Question: how to remove my email from a <URL>?
I've made some changes to my project on GitHub (started using GitHub recently, thus, not quite familiar with it). Then, I've changed my email in my User Settings. But my old email address is still shown on the API page.

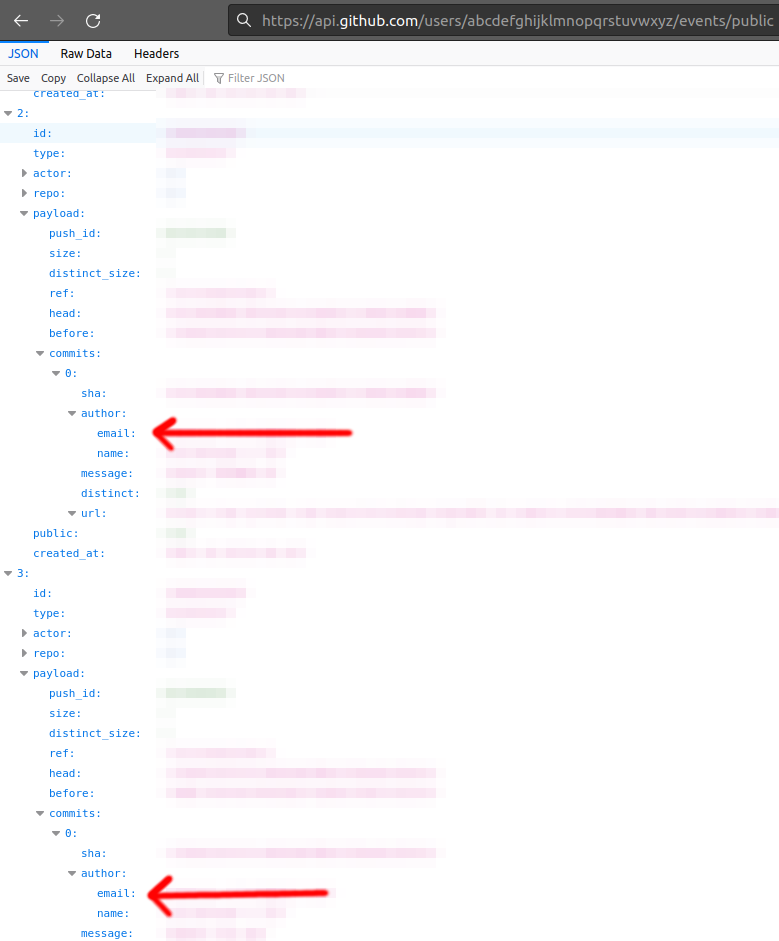
Answer: This looks like it's referring to the email in your commits. When you make a commit, the name and email of the author and committer (which are usually the same) are embedded in the commit. Typically these are specified with the 'user.name' and 'user.email' options. Note that 'user.name' is a personal name, not a username.
If you want to change the email you're using, then you can set it with 'git config --global user.email NEW-EMAIL'. That will change things going forward, but if you want to rewrite old commits, you can follow <URL>.